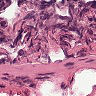
Metastatic tissue present: no